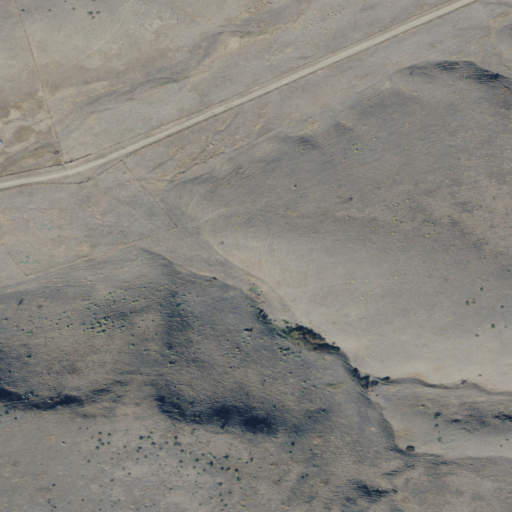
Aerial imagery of depression(s) in Montana named Ferry Basin containing grassland, shrub, and open development